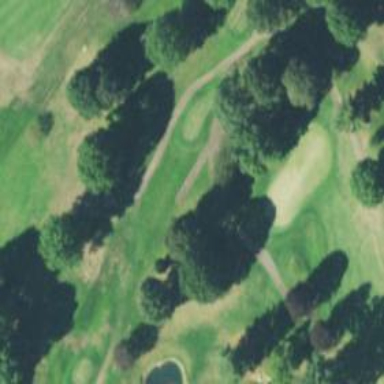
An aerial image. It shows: Pathway for golfing.